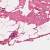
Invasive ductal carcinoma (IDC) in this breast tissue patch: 0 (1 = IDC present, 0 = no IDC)